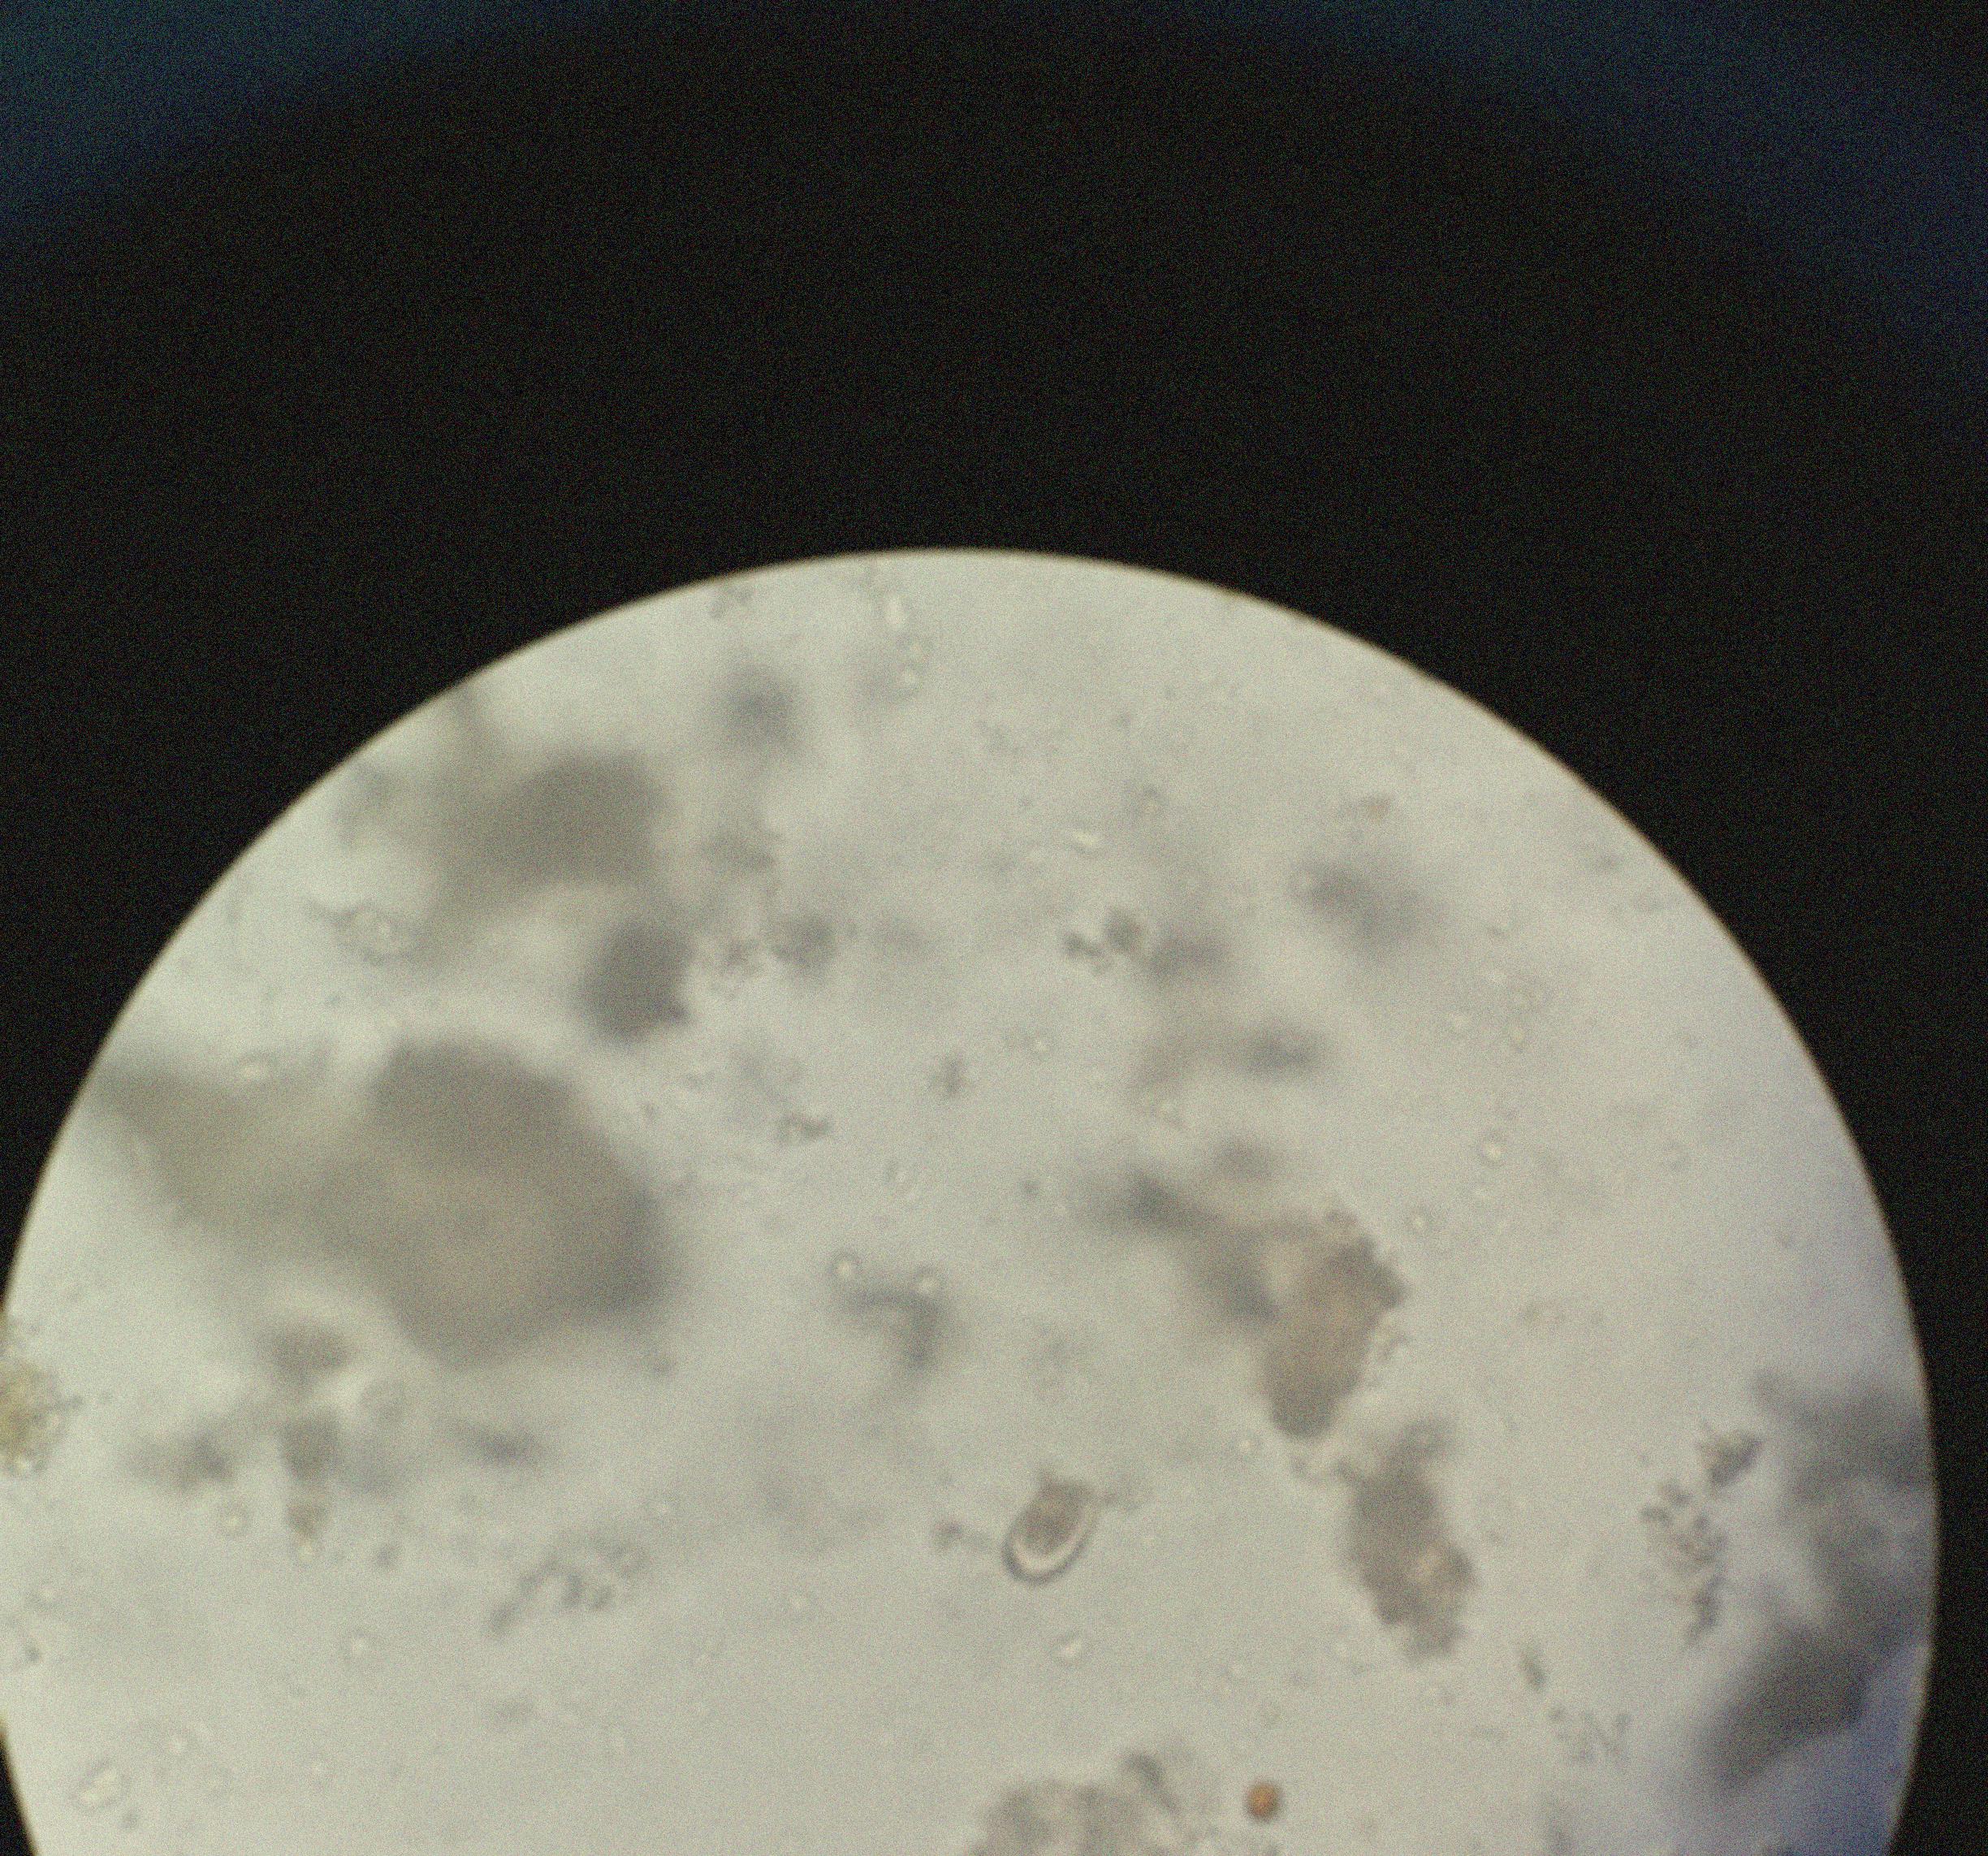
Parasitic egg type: Capillaria philippinensis